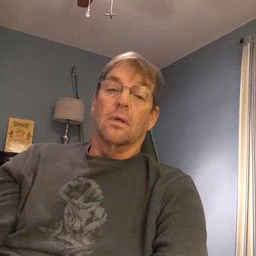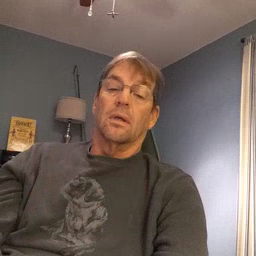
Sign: sleep